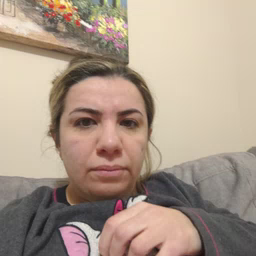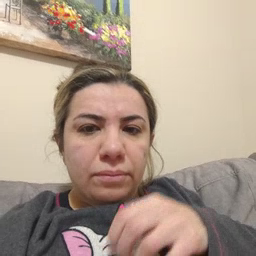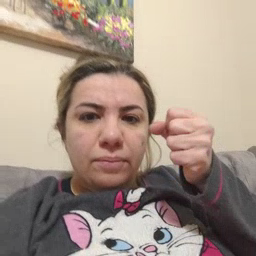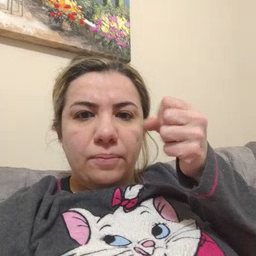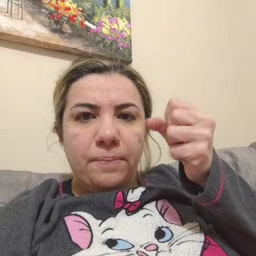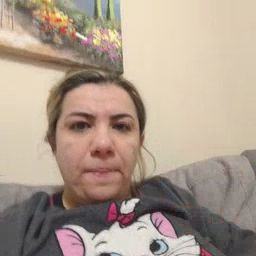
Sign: milk